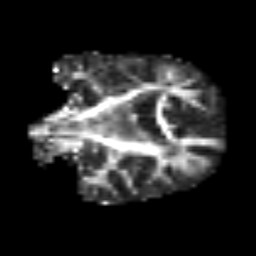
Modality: FA
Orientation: coronal
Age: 62
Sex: female
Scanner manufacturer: siemens
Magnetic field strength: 3 T
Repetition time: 3.2 s
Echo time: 0.081 s